Question: Sorry, I have a question. I don't know what type of window is the center window open in that can see in the image.
Can help me?
Thanks for your help!!

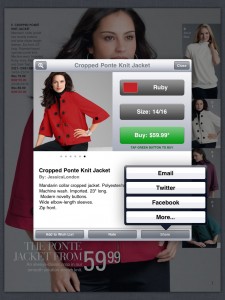
Answer: That's just a regular modal UIView presented with the Form Sheet style.
The UIViewController class has a modalPresentationStyle property that determines the appearance of the view controller when it is presented modally. The different options for this property allow you to present the view controller so that it fills the entire screen, as before, or only part of the screen.
The different styles are UIModalPresentationFullScreen, UIModalPresentationPageSheet, and UIModalPresentationFormSheet.